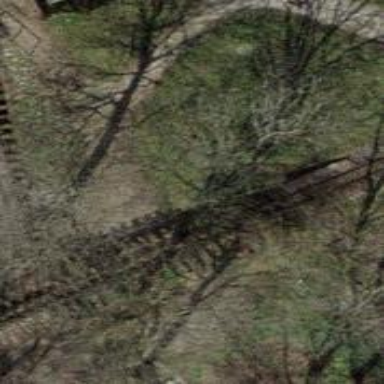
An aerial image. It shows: Narrow-gauge railway bridge with one track.